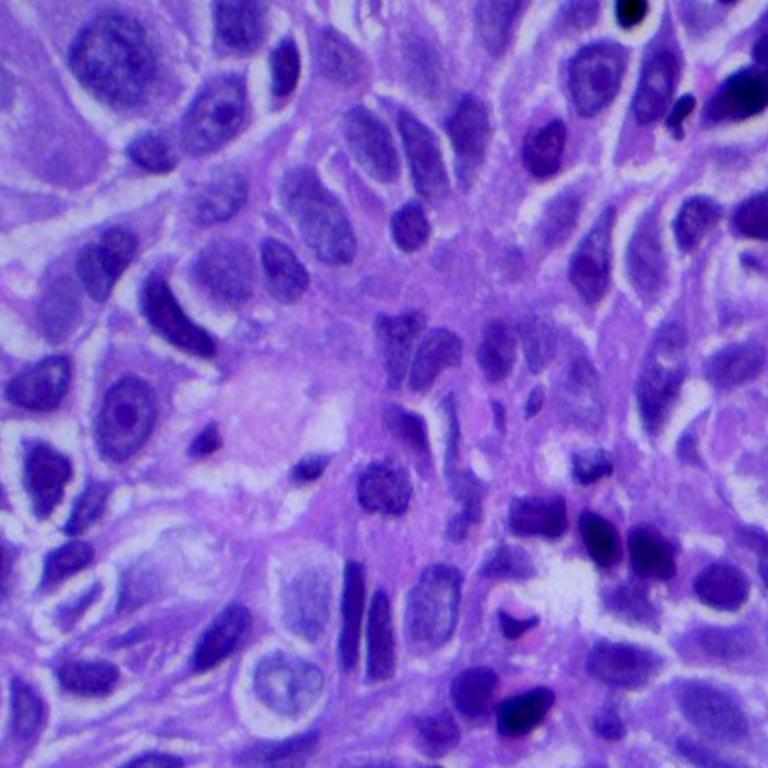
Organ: lung
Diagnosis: squamous carcinomas